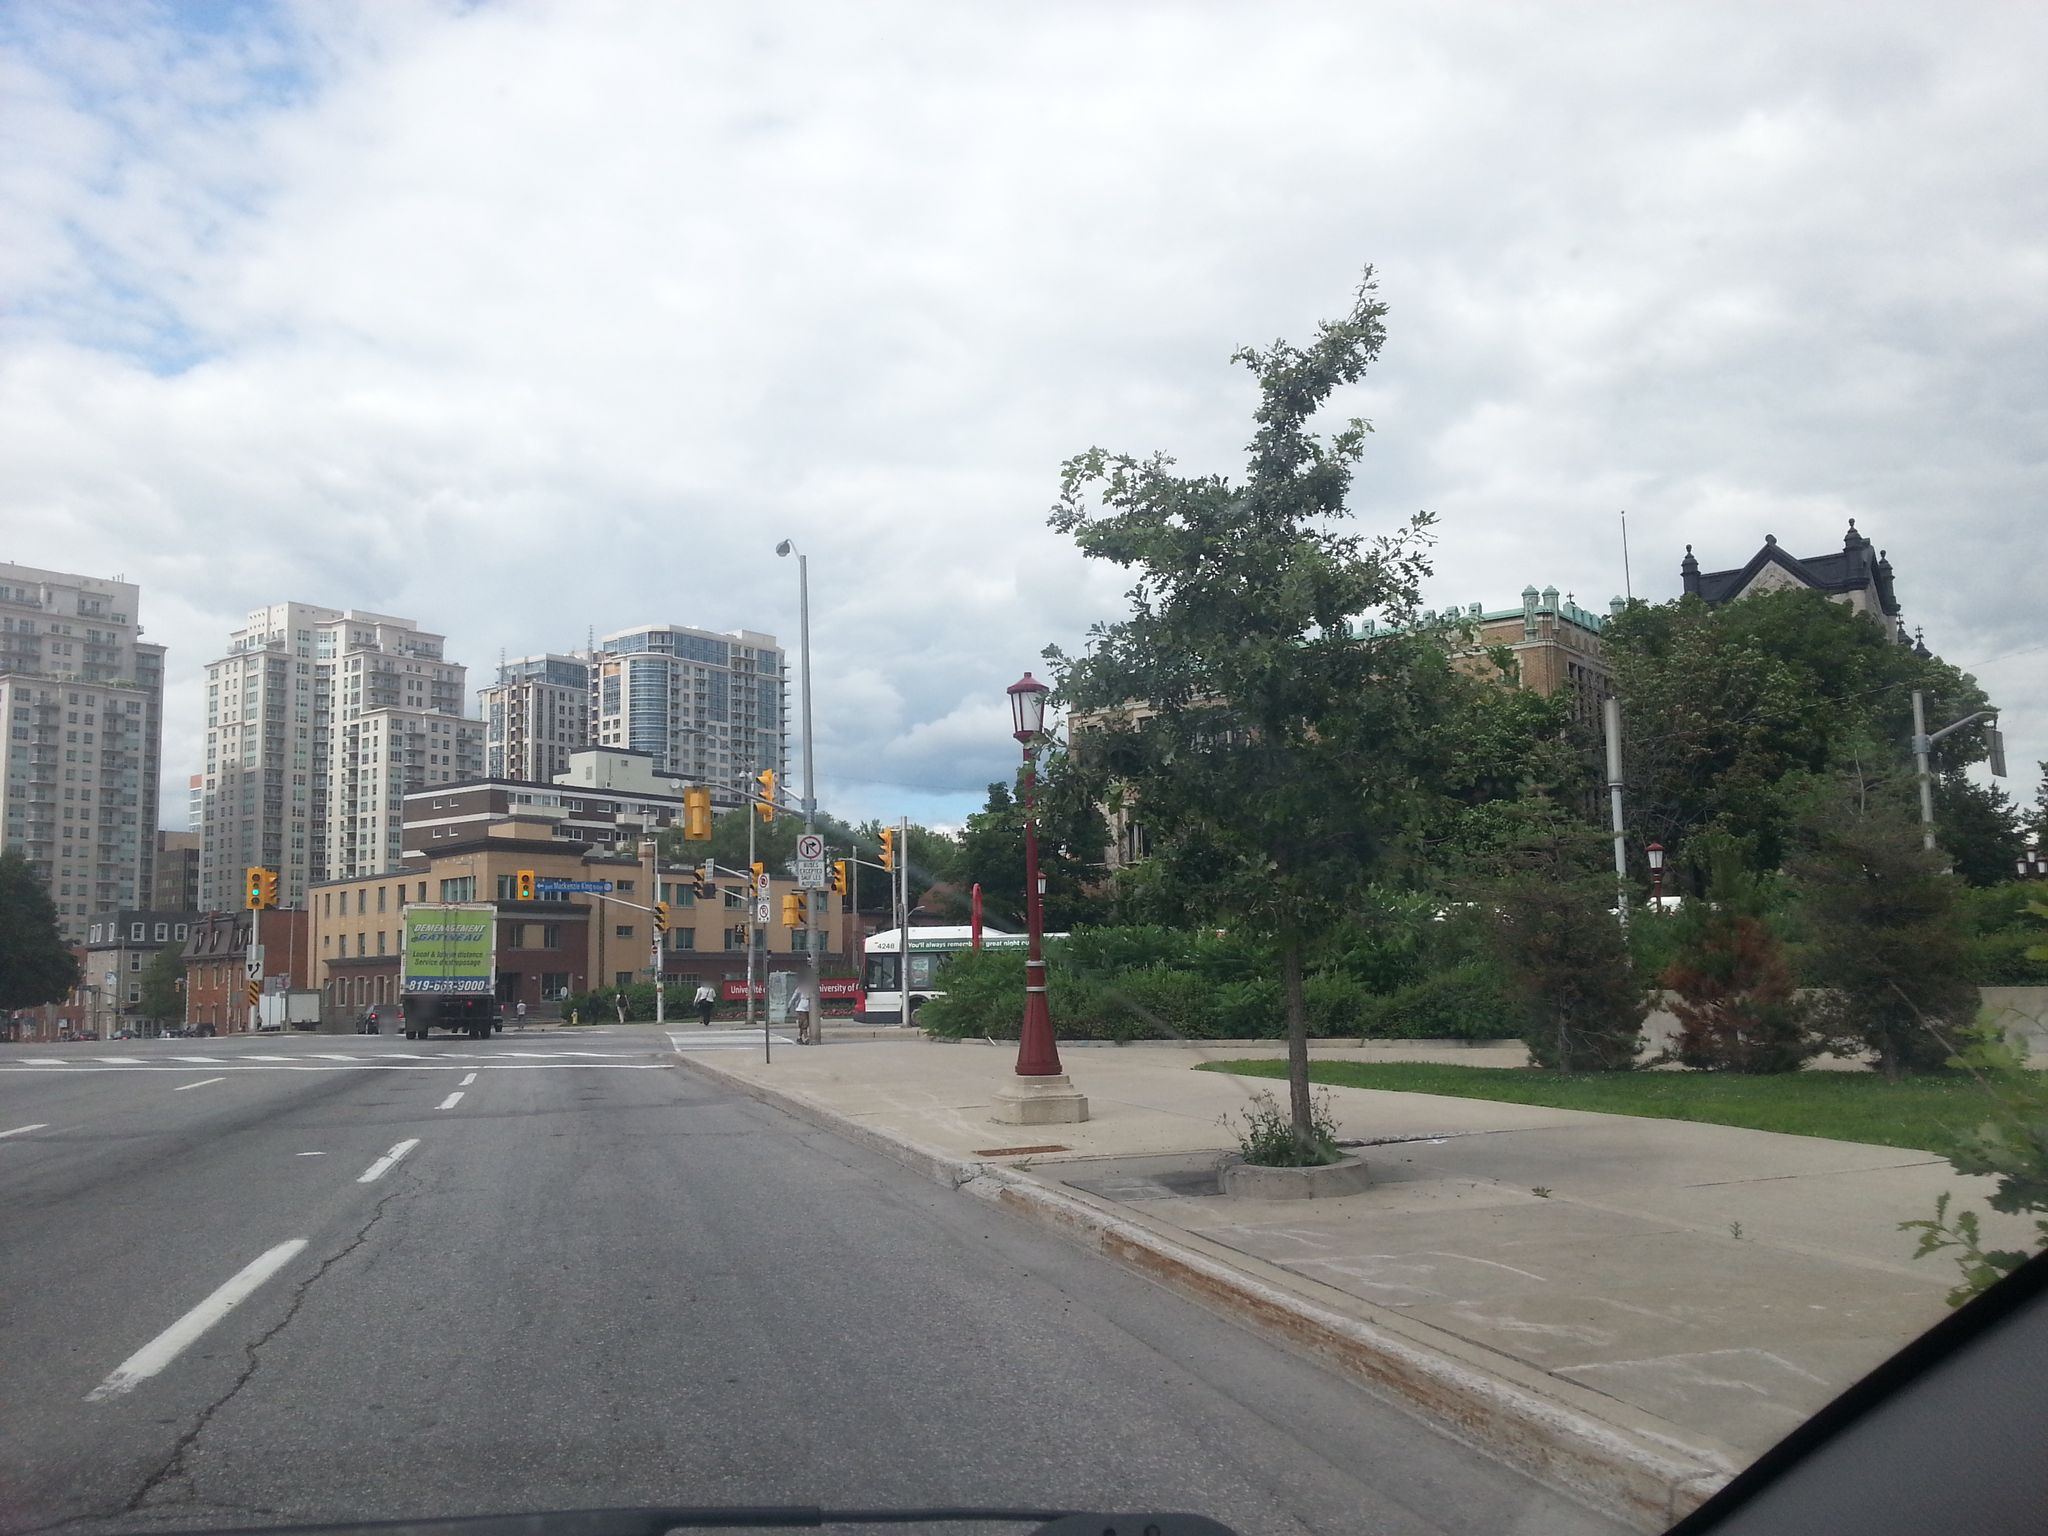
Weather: cloudy
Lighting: day
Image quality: good
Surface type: driving surface
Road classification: primary
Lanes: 4
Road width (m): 1.5
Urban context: urban centre
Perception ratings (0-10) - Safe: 9.33, Lively: 8.96, Beautiful: 7.82, Boring: 4.18, Depressing: 2.82, Wealthy: 8.06